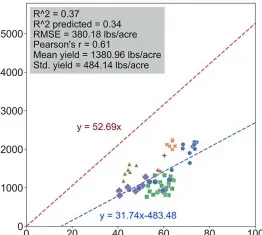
June 26.
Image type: pathology (immunostaining)